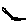
Label: hexagon